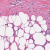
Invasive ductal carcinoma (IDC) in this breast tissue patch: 0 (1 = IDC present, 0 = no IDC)